Question: I can't seem to find an answer to this, maybe I'm not using the correct terminology.
I have a ListView that is editable, I want it so that if a user clicks on Edit and then Update, that the field is updated with the value from another textbox, not the field they are editing.
The reason for this is that I have a Colour Picker that alters the value of a textbox, when they click Update I want this value to be the updated value.
I guess I utilise the ItemUpdating event, but I don't have much in the way of code because I'm pretty lost. I have this so far:
'''
protected void ListView2ItemUpdating(object sender, ListViewUpdateEventArgs e)
{
var selectedItem = ListView2.Items[ListView2.EditIndex];
// I have no idea what to put here
something = ColourChosen.Value;
}
'''
Here is an image that I hope will make what I'm trying to do a little more understandable:

If any one could point me in the right direction of any examples, that would be much appreciated.
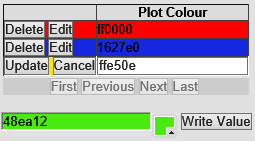
Answer: Although this doesn't answer my initial question this does what I want to happen.
What I should be doing is altering the database that ListView is attached to.
I use this code:
'''
protected void ListView2ItemUpdating(object sender, ListViewUpdateEventArgs e)
{
using (var myEntities = new i96X_utilEntities())
{
var myPlotColour = (from plotC in myEntities.PlotColours
where plotC.ID == selectedID
select plotC).Single();
myPlotColour.PlotColour1 = ColourChosen.Value;
myEntities.SaveChanges();
}
}
'''
So, even though I have no idea how to intercept a field being updated in a ListView, in this example I don't need to.